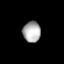
Tissue: lung
Cell type: T cells
Senescence score: 0.1832
Nuclear area (px): 362
Mean DAPI intensity: 173.693